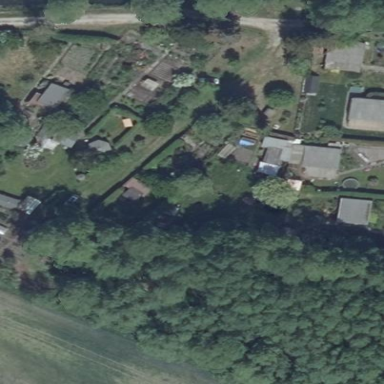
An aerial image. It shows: Area designated for allotments.